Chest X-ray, PA view. Patient: 43 years old, sex F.
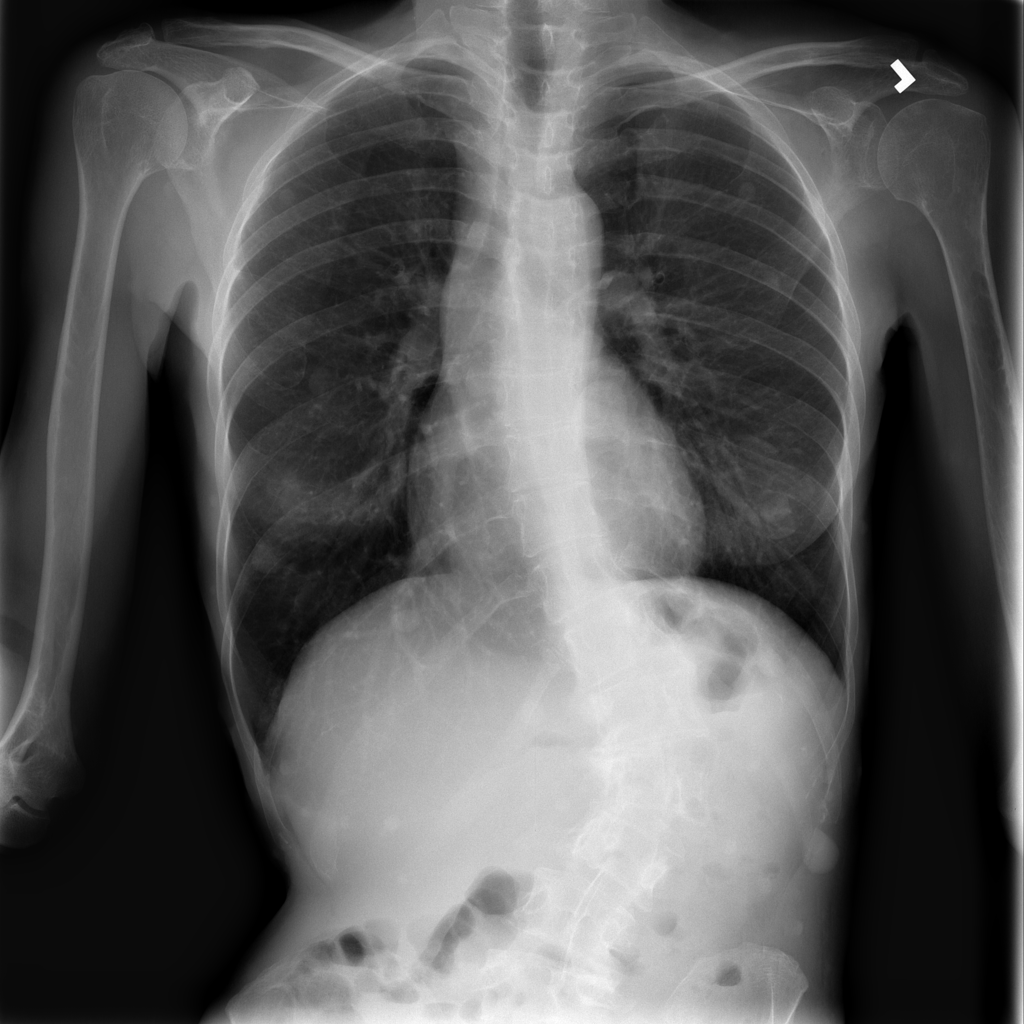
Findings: Infiltration